Current action and preconditions to check: path_clear

Your task: For each precondition in the list above, predict whether it will hold at this action.

Consider the current scene as observed from the mobile robot's camera, and analyze the predicted future states of all dynamic agents (e.g., people, animals, vehicles, or any moving entities) within the NEXT SECOND.

IMPORTANT: Only answer "very likely" if you are absolutely certain—based on strong, clear evidence—that a dynamic agent will violate the precondition in the predicted future state. Do NOT answer "very likely" for unlikely, ambiguous, or low-probability risks.

Ask yourself for each precondition: Is there a high probability, with clear and convincing evidence, that the predicted future states of any dynamic agent will interfere with the predicted future state of the currently executing action within the NEXT SECOND, causing that precondition to fail?

Assess the risk level based on these predictions. Use "likely" or "very likely" if motions create a clear risk of interference.

Use "neutral" or "improbable" if agents are nearby but their predicted paths are clearly diverging or non-conflicting.

Failure Risk Categories: "very improbable", "improbable", "neutral", "likely", "very likely"

Answer Format: Output ONLY the probability_of_failure value from these categories: "very improbable", "improbable", "neutral", "likely", "very likely"

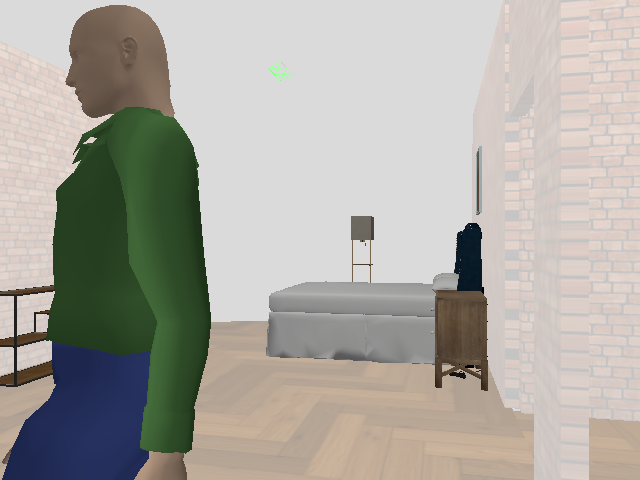

Answer: very likely